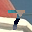
Label: 7